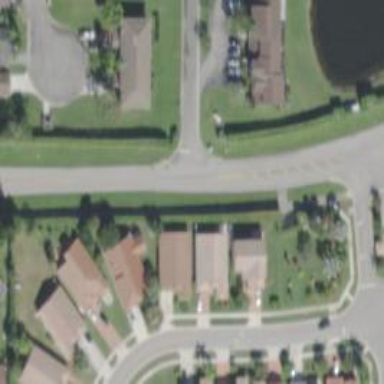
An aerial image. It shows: Road with stop sign.